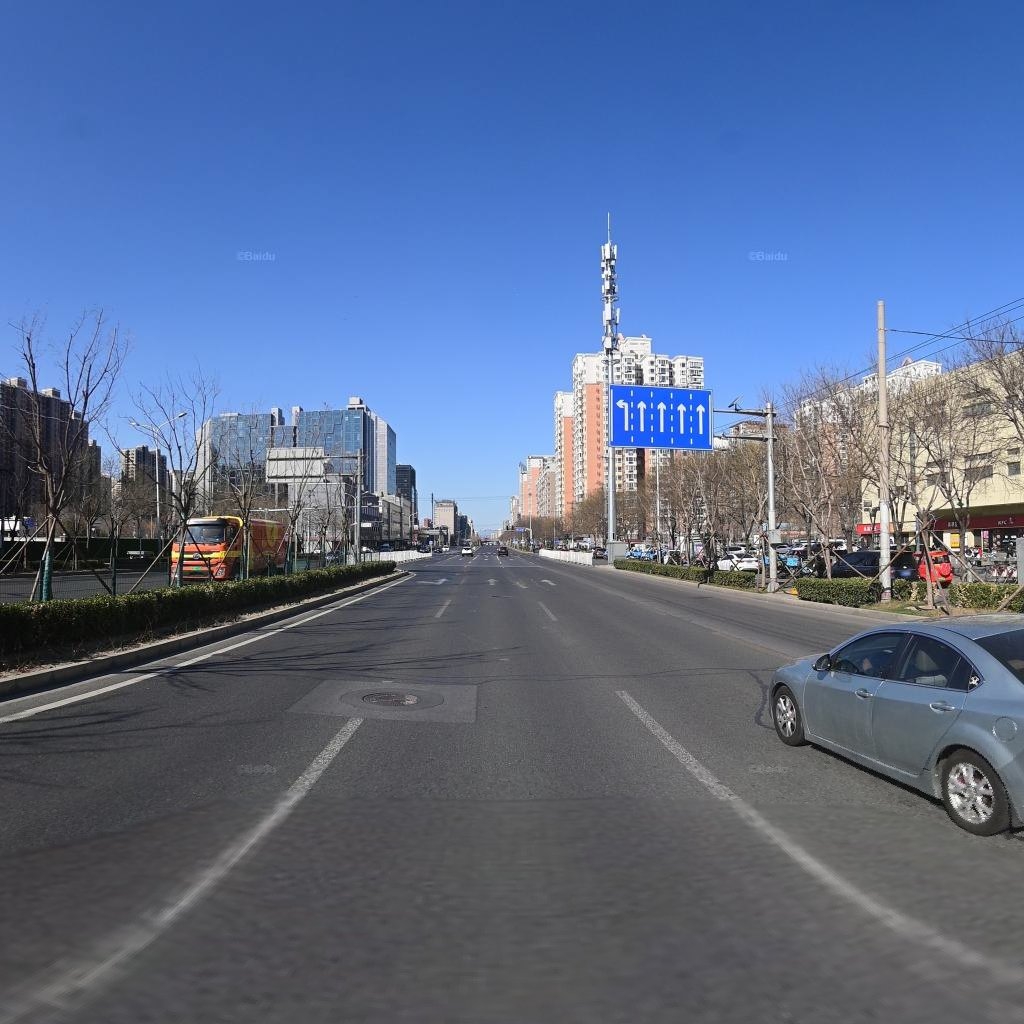
Region: Chaoyang
Road damage annotations: longitudinal patch, transverse patch, manhole cover